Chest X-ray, PA view. Patient: 48 years old, sex M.
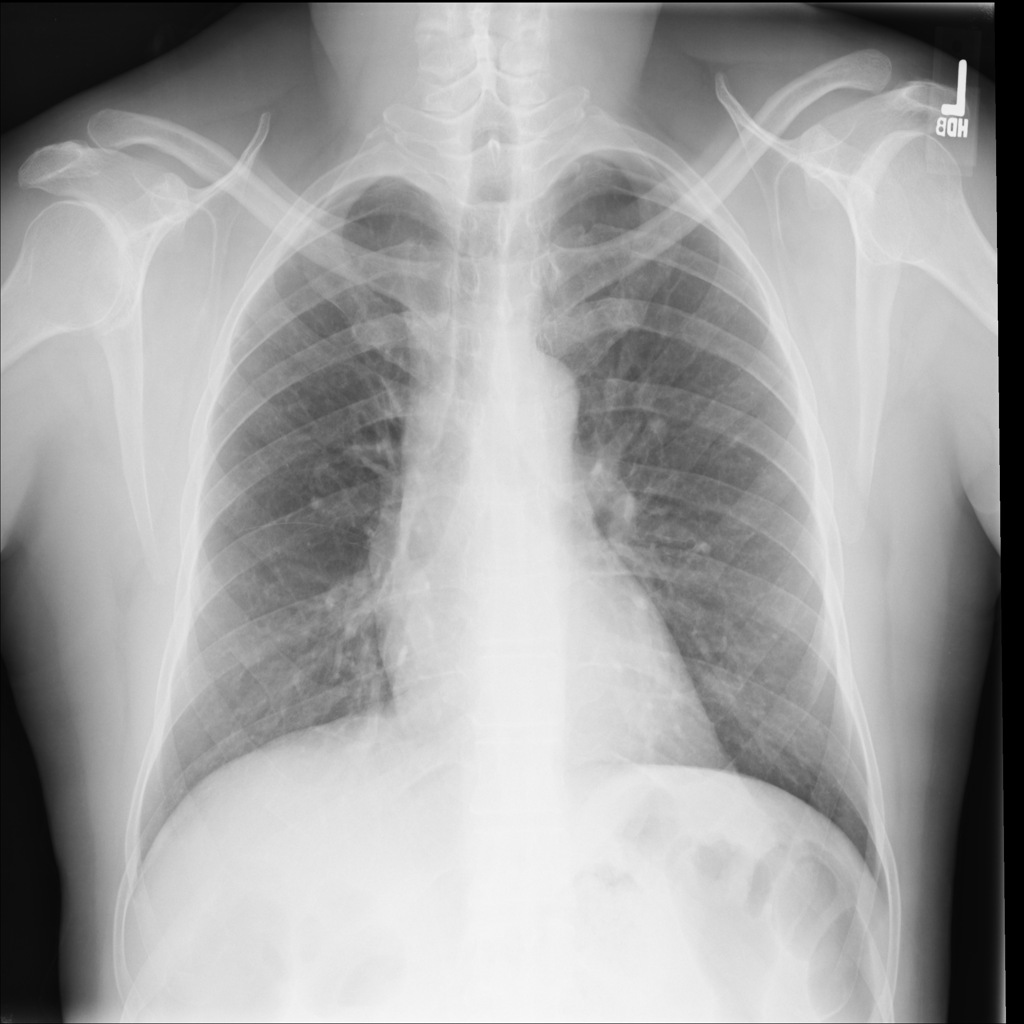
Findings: No Finding